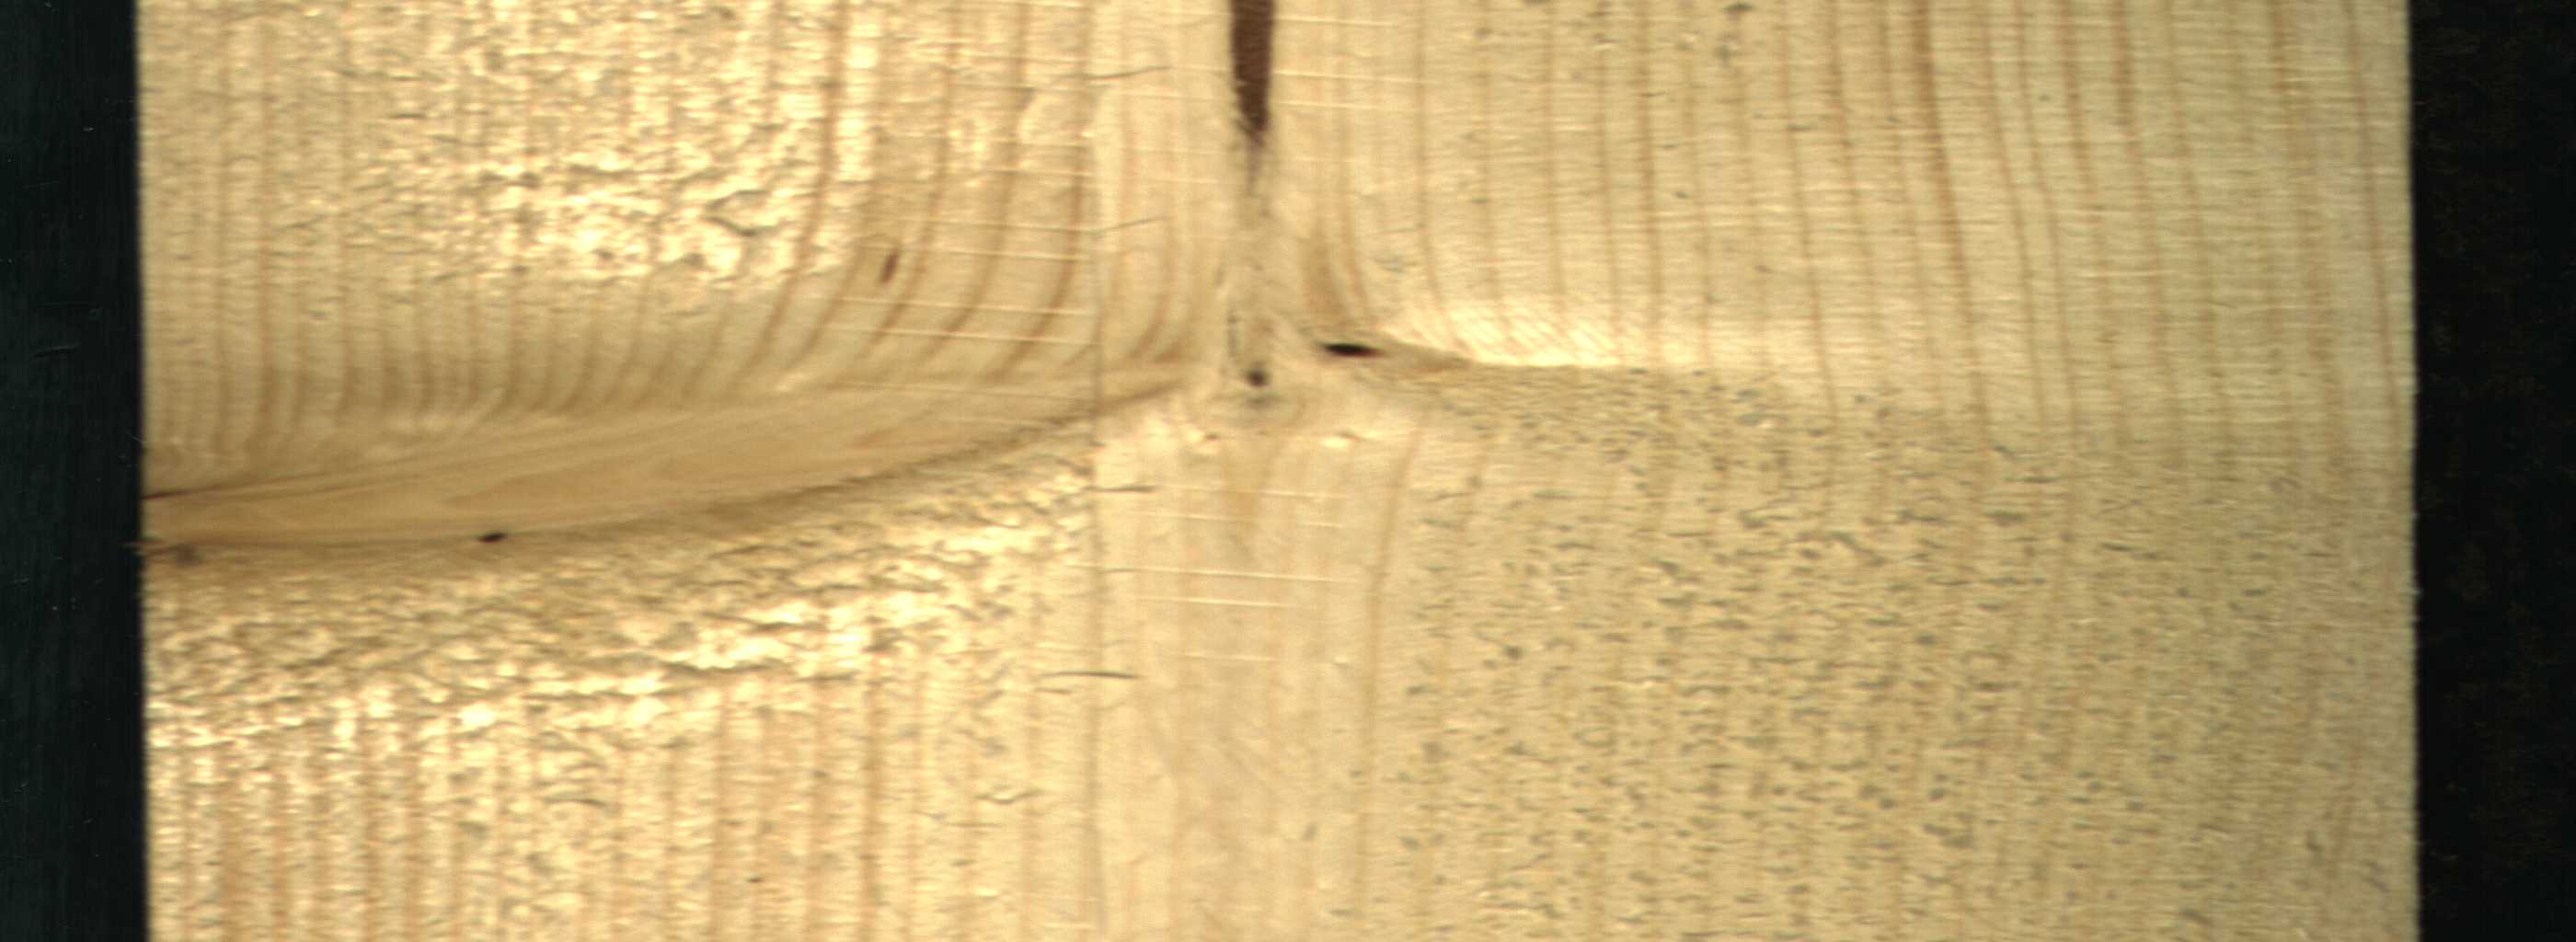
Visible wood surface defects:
Marrow
Dead_Knot
Live_Knot